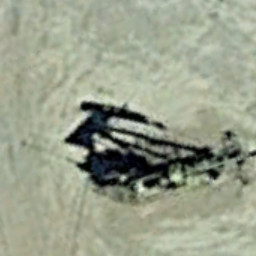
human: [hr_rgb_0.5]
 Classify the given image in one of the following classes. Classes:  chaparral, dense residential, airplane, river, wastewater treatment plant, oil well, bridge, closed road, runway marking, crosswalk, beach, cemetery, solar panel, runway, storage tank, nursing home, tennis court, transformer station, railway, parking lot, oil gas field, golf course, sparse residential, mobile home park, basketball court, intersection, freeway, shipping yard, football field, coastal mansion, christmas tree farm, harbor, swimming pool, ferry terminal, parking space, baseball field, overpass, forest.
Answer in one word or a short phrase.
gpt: oil well